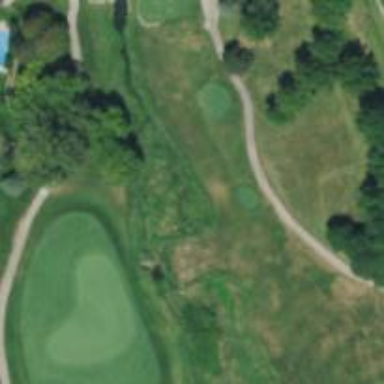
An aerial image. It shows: Golf water hazard.